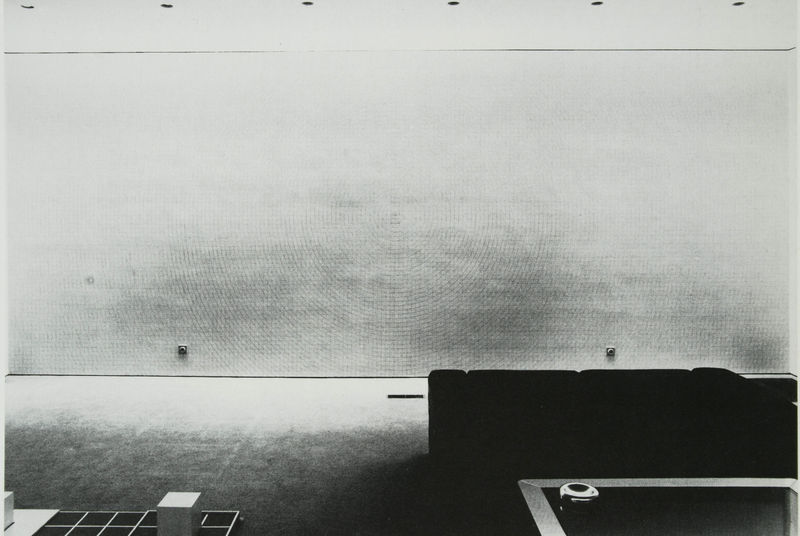
Titel: Circles and grids
Künstler: Sol Lewitt
Standort: Deurle
Institution: Privatsammlung
Schlagwörter: dunkel, weiß, grau, hell, licht, schwarz, tisch, blick, wand, boden, kreis, sofa, gestell, foto, linie, ecken, sol, design, aschenbecher, dreieckig, lewitt, quadrat, kuben, installation, fot, steckdose, sol lewitt